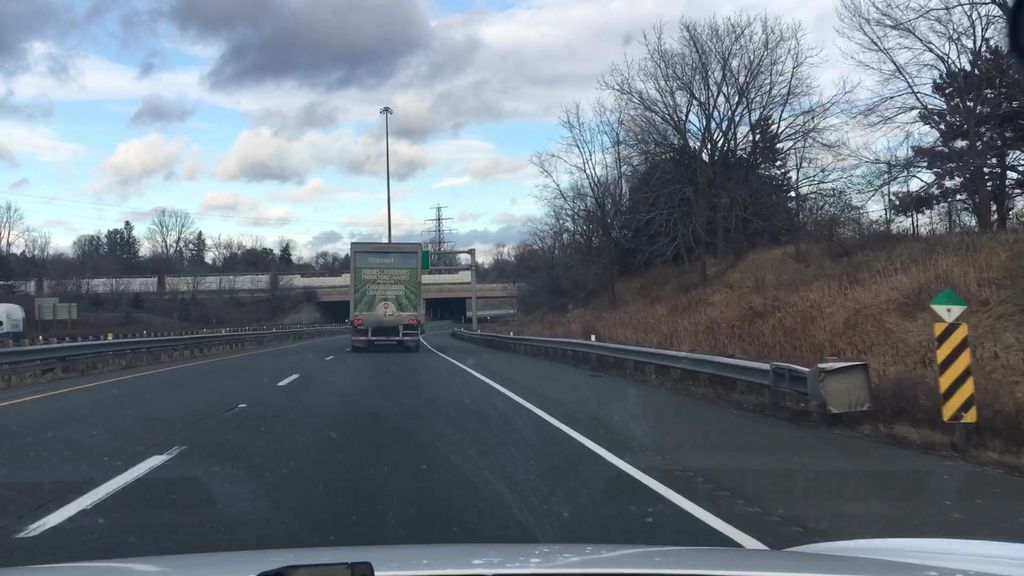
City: hamilton